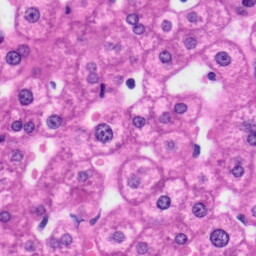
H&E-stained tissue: Liver